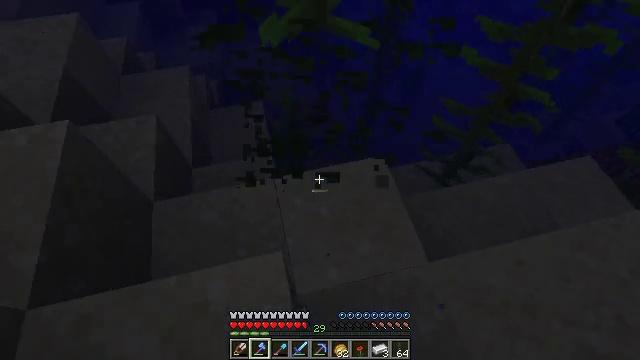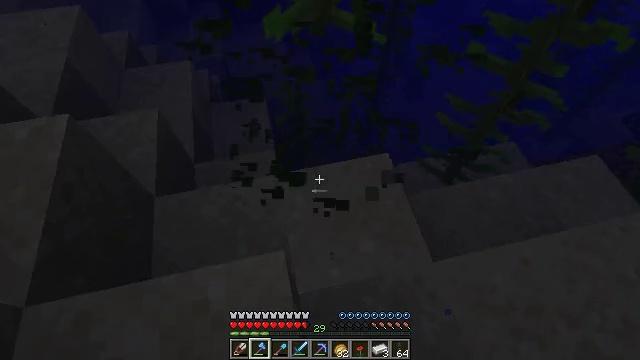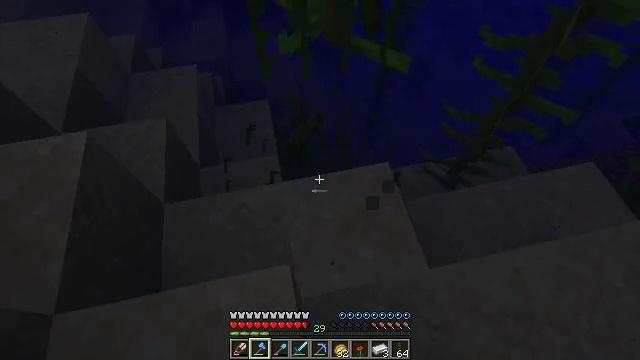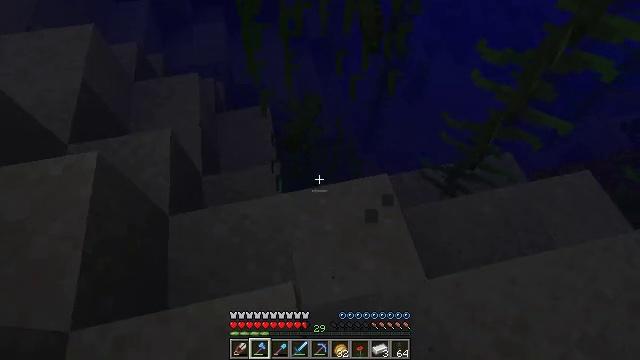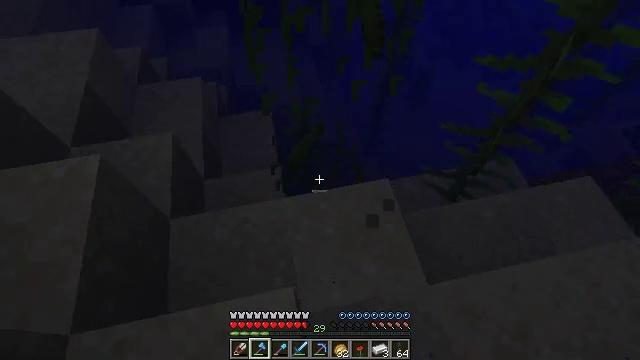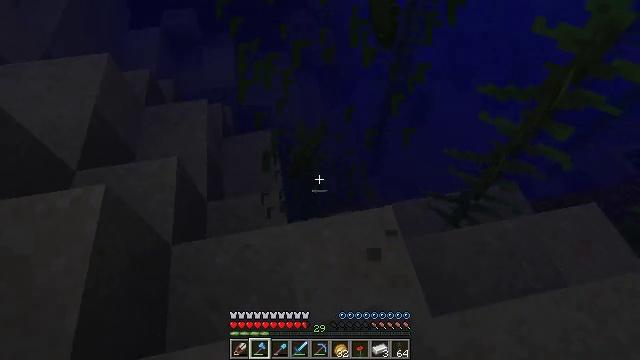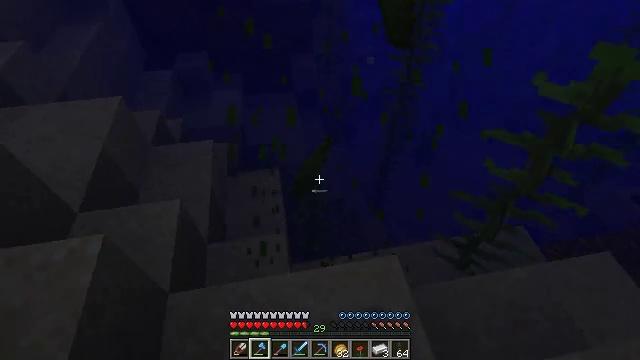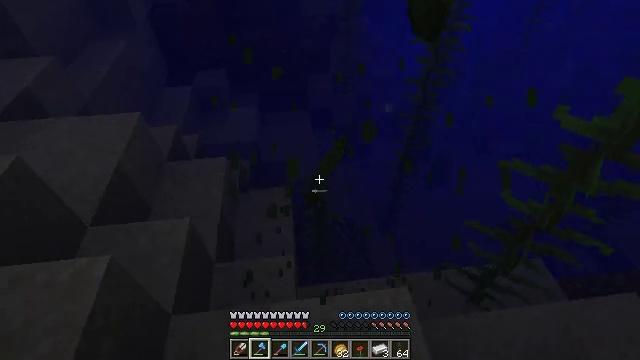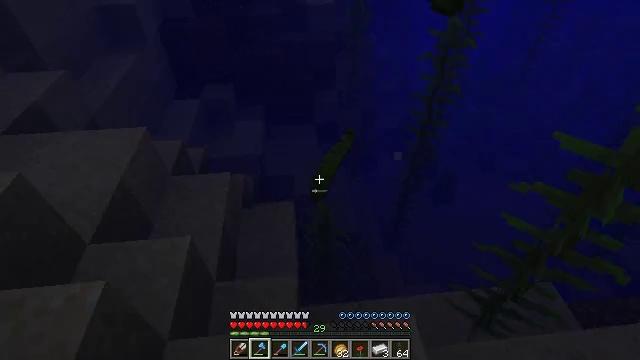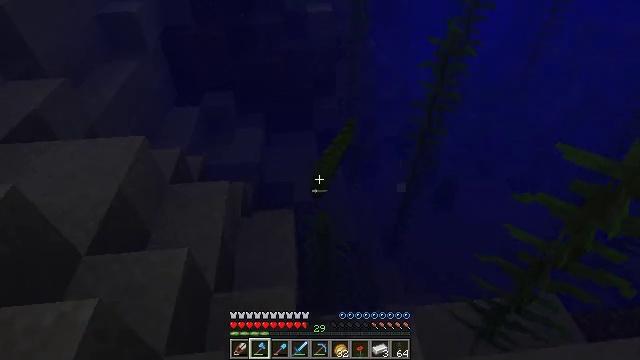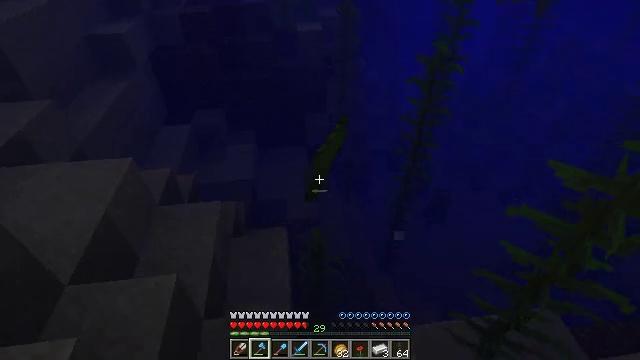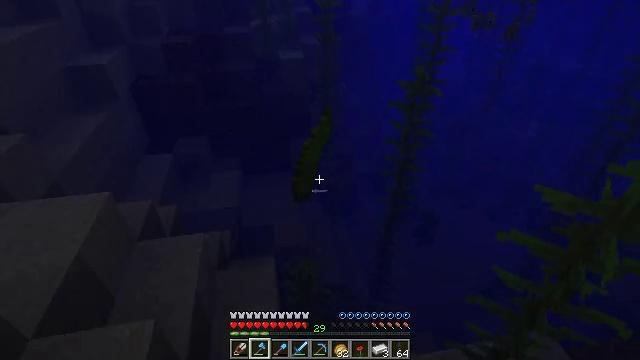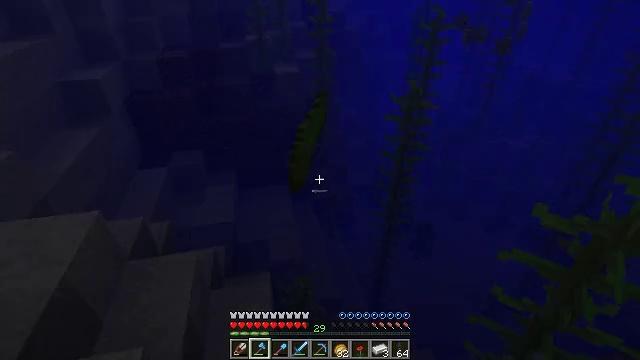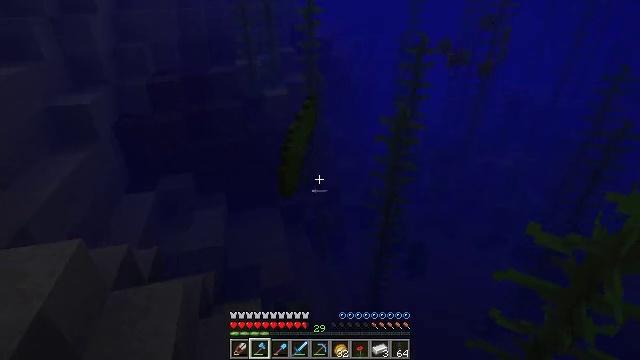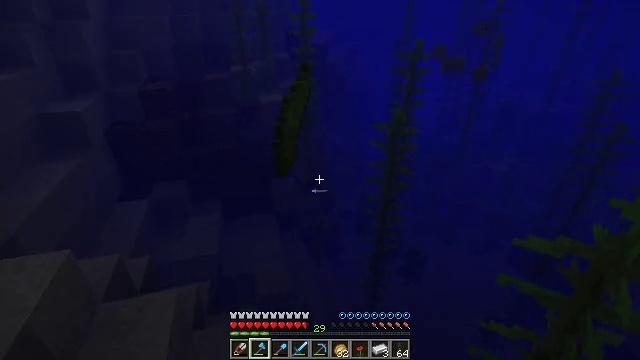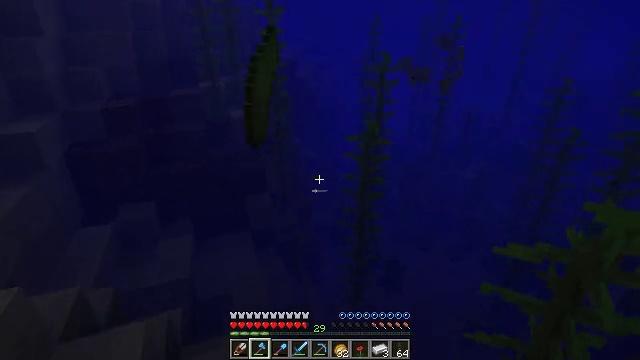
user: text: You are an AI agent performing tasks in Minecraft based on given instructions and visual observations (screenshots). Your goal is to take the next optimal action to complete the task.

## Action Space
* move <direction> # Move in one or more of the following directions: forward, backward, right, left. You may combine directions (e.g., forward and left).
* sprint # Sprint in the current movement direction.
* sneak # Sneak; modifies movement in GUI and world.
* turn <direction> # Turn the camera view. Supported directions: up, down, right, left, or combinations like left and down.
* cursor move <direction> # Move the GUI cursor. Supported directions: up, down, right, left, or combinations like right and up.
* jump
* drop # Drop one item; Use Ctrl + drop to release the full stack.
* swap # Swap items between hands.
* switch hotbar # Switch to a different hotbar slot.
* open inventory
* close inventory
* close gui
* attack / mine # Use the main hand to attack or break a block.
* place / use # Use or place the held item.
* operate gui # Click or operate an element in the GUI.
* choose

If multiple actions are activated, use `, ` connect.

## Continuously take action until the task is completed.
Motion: motion action
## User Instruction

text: Break kelp blocks underwater.
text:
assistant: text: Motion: move forward, attack / mine
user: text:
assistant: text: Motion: move forward, attack / mine
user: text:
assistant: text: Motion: move forward
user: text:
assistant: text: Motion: move forward
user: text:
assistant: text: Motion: move forward, turn up
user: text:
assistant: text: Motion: move forward, turn left and up
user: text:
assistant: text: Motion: move forward, turn left and up
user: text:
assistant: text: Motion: move forward, turn left and up
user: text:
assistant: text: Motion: move forward, turn up
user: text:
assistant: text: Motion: move forward, turn right and up, attack / mine
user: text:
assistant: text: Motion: move forward, turn right and up, attack / mine
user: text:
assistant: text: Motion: move forward, turn up, attack / mine
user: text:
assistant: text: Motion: move forward, turn right and up
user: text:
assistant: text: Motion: move forward
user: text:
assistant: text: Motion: move forward, turn right and up
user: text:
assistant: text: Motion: move forward, turn right and up
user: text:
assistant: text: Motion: move forward, turn right and up
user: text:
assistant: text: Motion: move forward, turn right
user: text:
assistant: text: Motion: move forward, turn right and down
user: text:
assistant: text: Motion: move forward, turn right and down
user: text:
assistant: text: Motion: move forward, turn right and down
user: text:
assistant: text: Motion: move forward, attack / mine
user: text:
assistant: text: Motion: move forward, attack / mine
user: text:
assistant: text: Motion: move forward, turn left and down, attack / mine
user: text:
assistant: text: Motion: move forward, turn left and down
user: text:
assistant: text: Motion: move forward, turn right and down, attack / mine
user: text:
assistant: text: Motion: move forward, turn right and down, attack / mine
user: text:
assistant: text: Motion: move forward, turn right and down, attack / mine
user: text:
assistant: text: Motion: turn down, attack / mine
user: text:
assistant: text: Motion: attack / mine